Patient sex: F
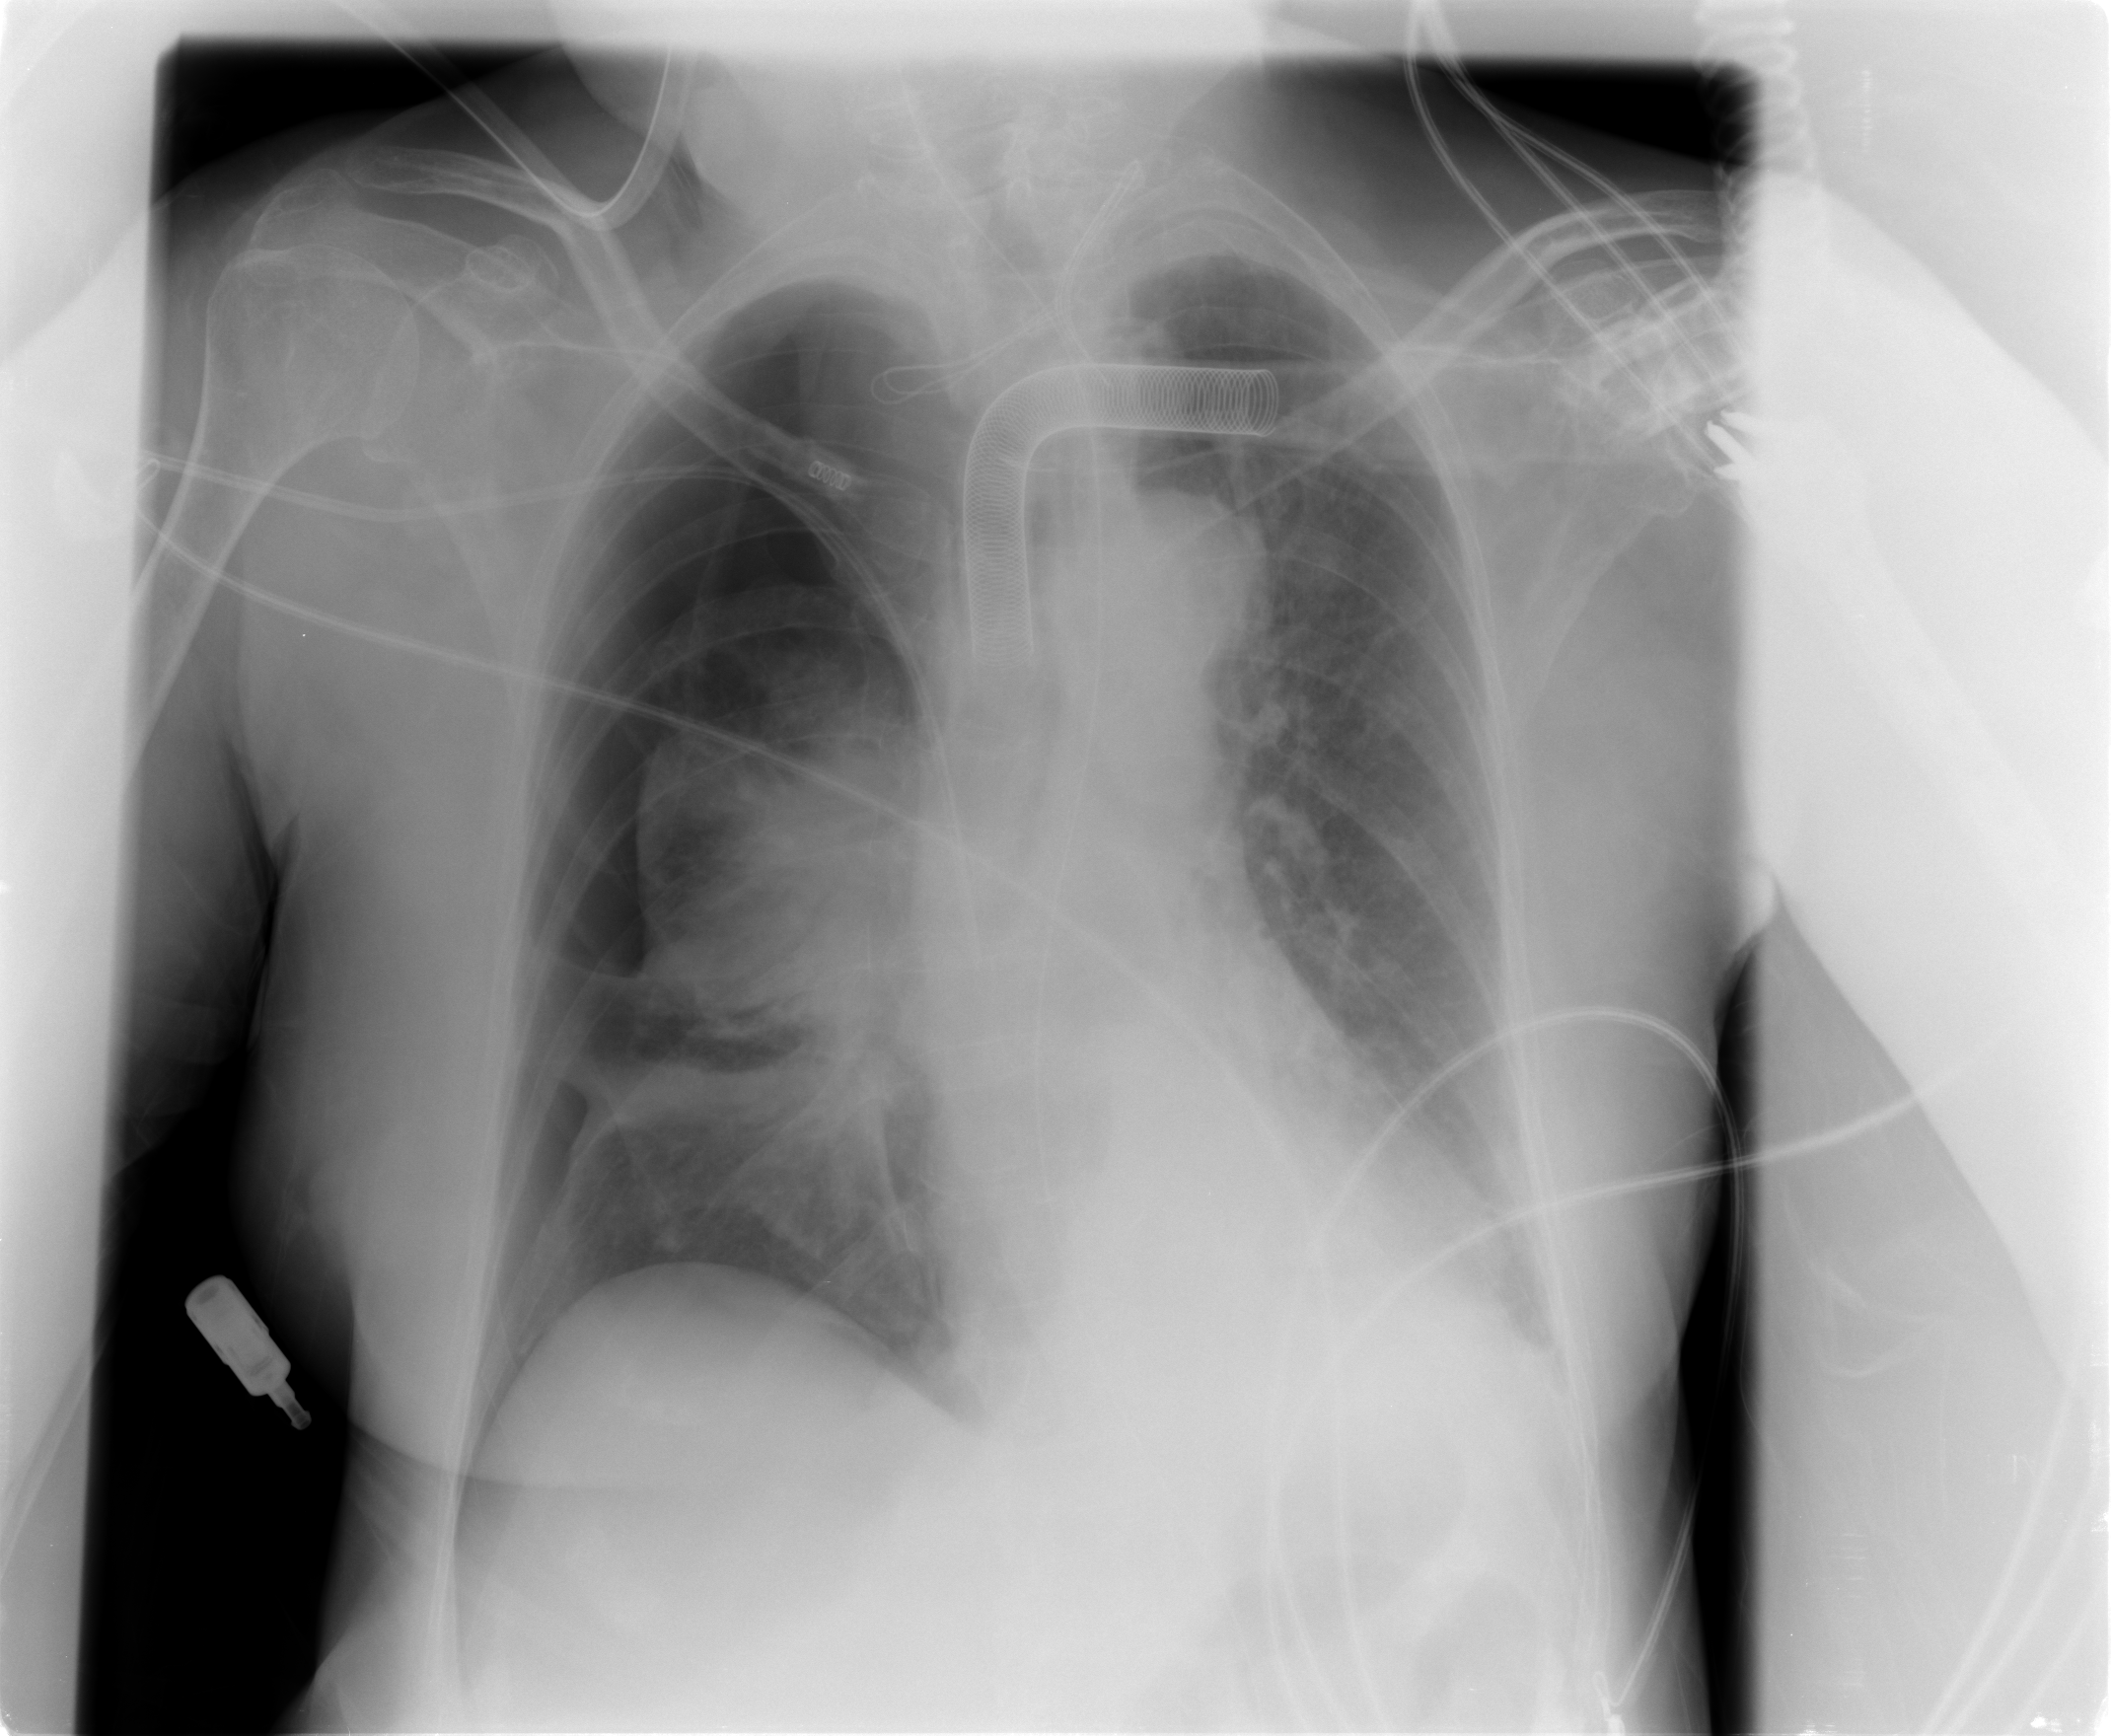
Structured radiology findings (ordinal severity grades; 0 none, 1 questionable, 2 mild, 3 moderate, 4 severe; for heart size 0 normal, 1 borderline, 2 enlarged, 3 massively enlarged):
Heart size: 0
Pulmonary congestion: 0
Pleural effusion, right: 0
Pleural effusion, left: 0
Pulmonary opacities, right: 2
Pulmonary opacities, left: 0
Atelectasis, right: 2
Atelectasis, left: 2